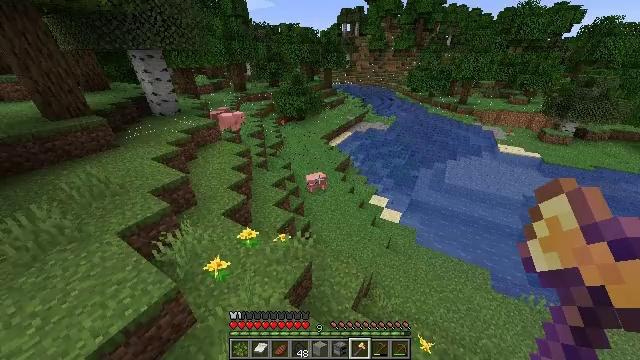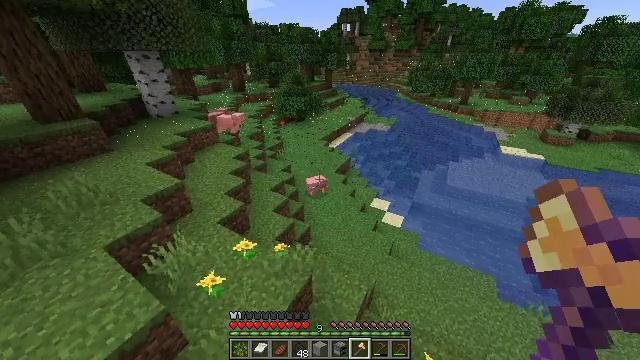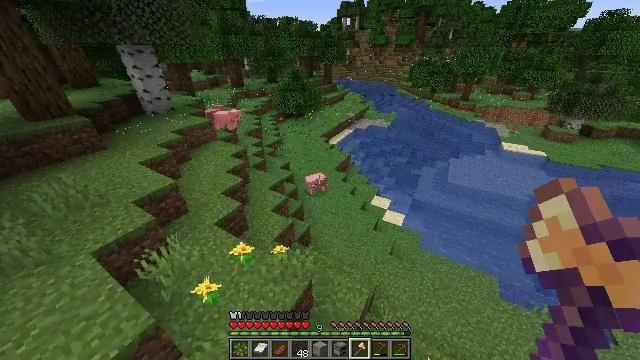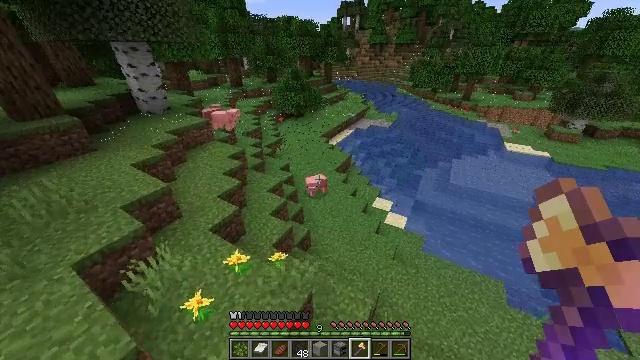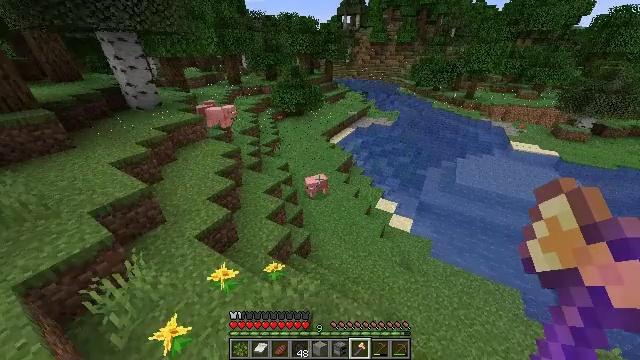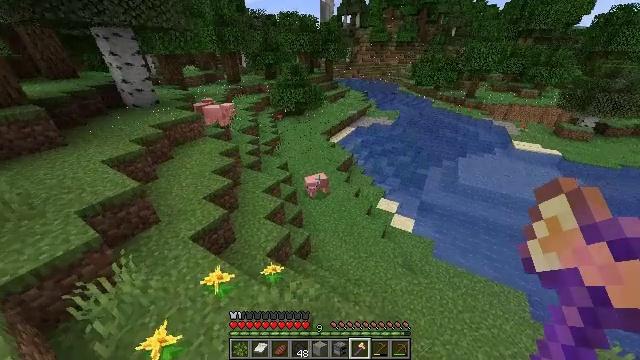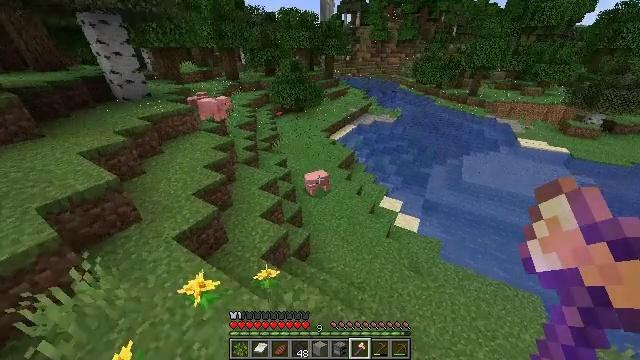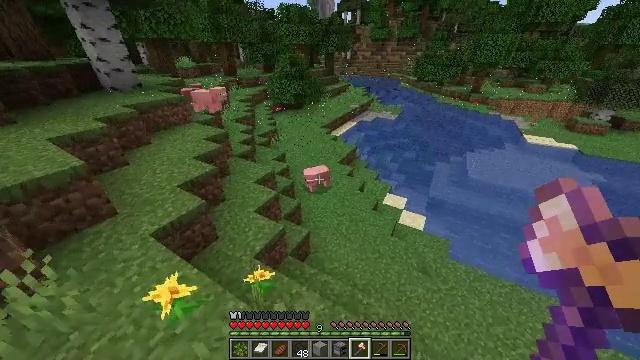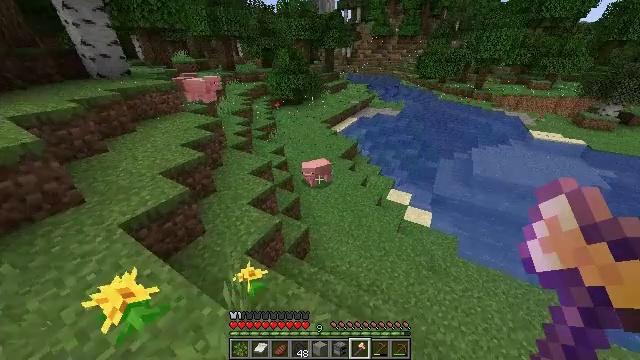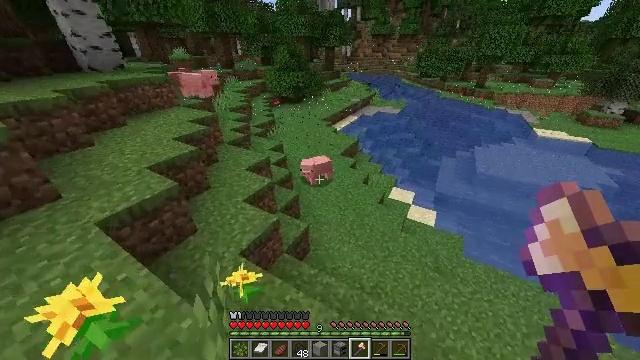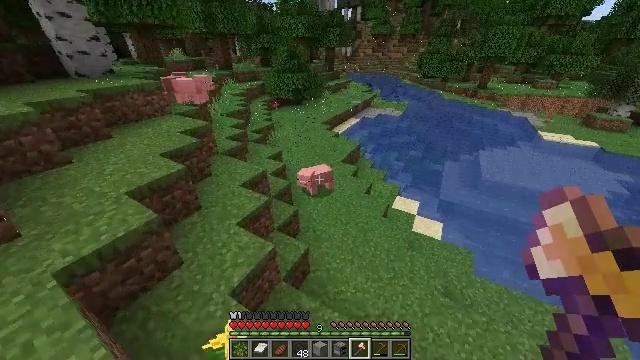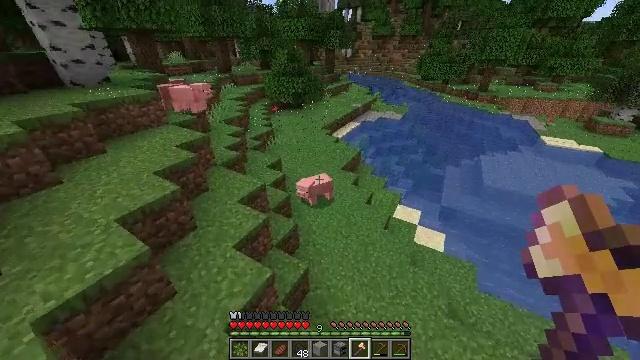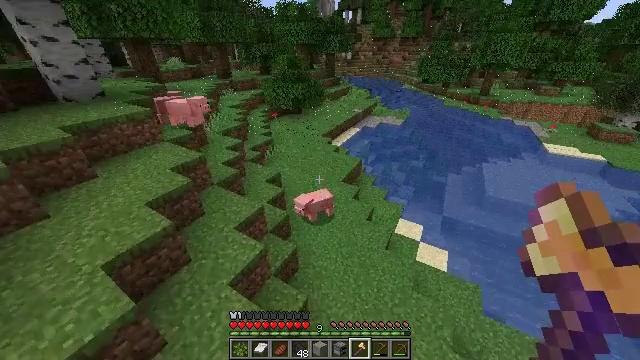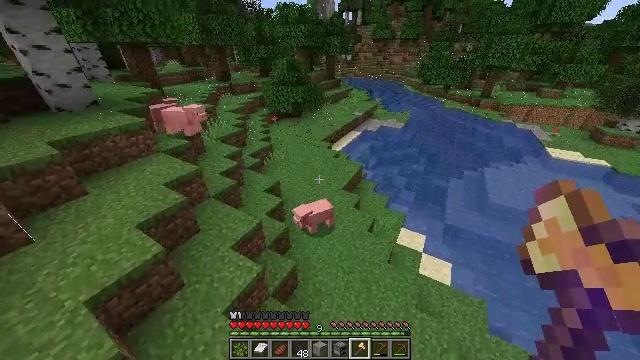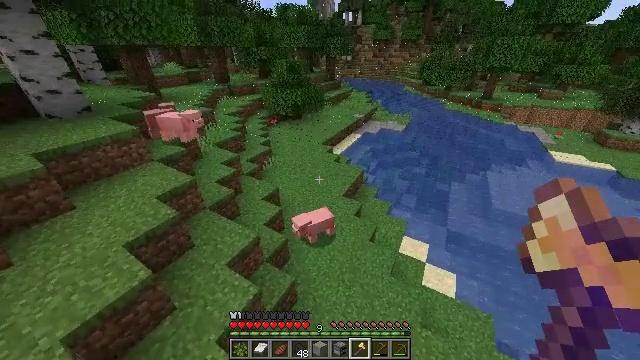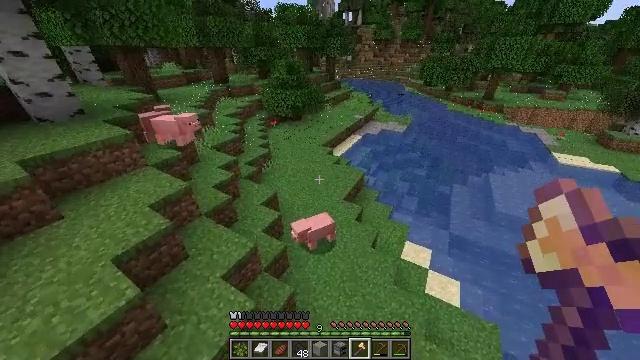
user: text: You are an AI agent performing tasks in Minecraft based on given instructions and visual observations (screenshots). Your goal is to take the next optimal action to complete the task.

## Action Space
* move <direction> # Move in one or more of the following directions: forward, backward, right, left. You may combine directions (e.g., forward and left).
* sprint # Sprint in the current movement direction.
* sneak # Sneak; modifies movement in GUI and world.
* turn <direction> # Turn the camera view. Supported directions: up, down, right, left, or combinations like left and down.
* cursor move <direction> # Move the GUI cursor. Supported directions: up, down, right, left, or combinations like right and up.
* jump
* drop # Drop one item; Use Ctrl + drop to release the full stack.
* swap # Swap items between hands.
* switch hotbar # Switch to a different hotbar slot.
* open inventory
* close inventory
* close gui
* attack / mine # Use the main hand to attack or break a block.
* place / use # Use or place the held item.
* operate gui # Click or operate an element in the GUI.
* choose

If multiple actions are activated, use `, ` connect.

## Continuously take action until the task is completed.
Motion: motion action
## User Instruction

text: Mine oak leaves.
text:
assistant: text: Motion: move forward, jump
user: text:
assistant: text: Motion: move forward, sprint, turn down, jump
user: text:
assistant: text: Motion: move forward, jump
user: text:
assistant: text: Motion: move forward, jump
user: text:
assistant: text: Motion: move forward, jump
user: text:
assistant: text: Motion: move forward, jump
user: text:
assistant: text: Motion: move forward, jump
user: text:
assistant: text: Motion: move forward, jump
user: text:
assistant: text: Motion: move forward, sprint, jump
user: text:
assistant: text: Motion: move forward, sprint, jump
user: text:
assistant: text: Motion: move forward, sprint, jump
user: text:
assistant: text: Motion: move forward, sprint, jump
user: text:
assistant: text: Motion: move forward, sprint, jump
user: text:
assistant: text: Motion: move forward, jump
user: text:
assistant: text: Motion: move forward, jump
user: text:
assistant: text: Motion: move forward, jump
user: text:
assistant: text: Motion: move forward, jump
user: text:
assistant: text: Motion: move forward, turn down, jump
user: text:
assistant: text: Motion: move forward, turn right and down, jump
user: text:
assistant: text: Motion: move forward, turn right and down, jump
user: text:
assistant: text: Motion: move forward, turn down, jump
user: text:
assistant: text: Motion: move forward, sprint, turn down, jump
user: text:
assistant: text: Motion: move forward, sprint, jump
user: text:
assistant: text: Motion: move forward, sprint, jump
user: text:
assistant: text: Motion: move forward, sprint, jump
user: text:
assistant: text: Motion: move forward, jump
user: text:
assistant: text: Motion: move forward, jump
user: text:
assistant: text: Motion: move forward, turn left, jump
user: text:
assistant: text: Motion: move forward, turn left and down, jump
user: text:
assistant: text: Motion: move forward, turn left and down, jump